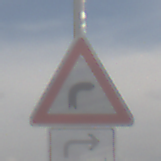
Verkehrszeichen: KurveRechts
Zusatzzeichen unten: RichtungsangabeDurchPfeile5
Umgebung: Outdoor, Nature
Tageszeit: Midday
Wetter: PartlyCloudy
Licht: Natural
Jahreszeit: NotSpecified
Kontrast: MediumContrast